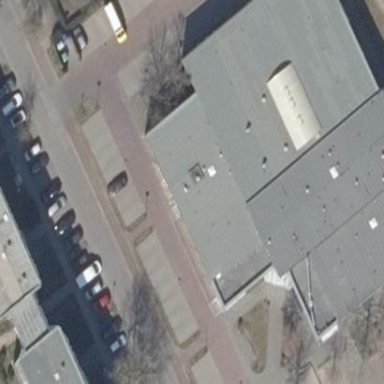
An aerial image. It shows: Flat-roofed building with grey roof.